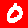
Digit: 0